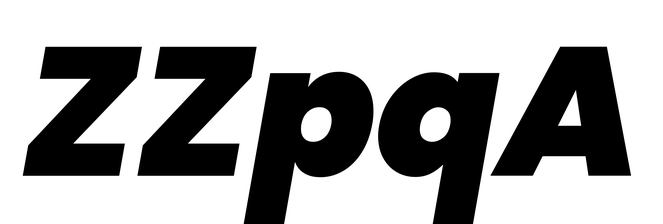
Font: Poppins-BlackItalic